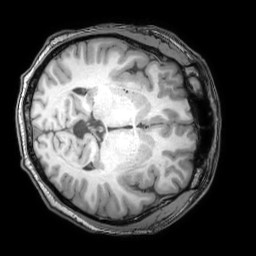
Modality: T1w
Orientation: axial
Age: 31
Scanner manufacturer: philips
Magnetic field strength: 3 T
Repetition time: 0.007 s
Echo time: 0.003501 s